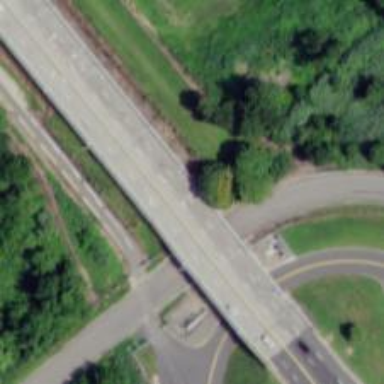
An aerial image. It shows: Truss bridge on motorway.